Aerial crown-view tile of a tropical tree (Barro Colorado Island, Panama), acquired 20250124:
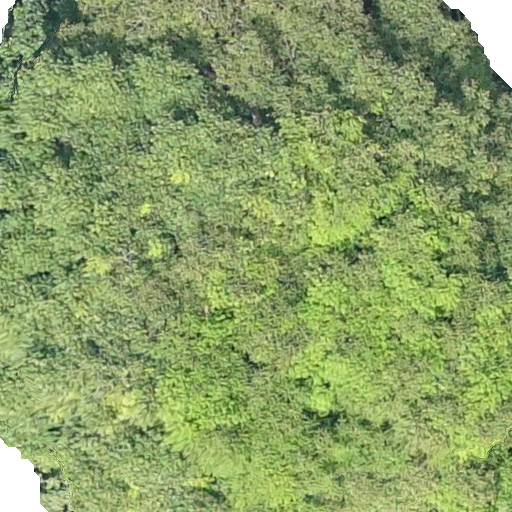
Species: Tachigali panamensis
GBIF accepted scientific name: Tachigali panamensis
Crown area: 541.932 m²